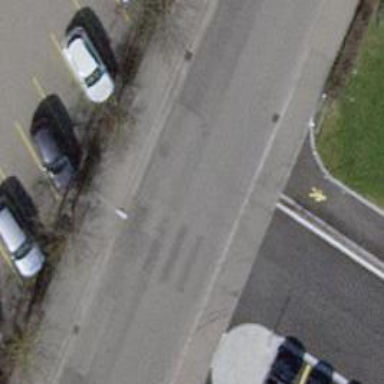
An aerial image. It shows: Asphalt footway with marked crossing featuring traffic-calming table.